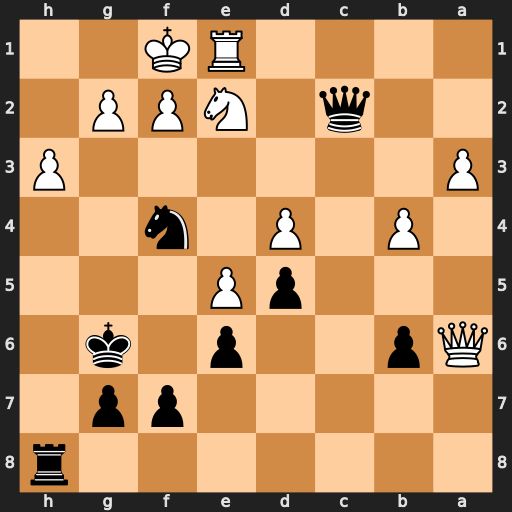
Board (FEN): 7r/5pp1/Qp2p1k1/3pP3/1P1P1n2/P6P/2q1NPP1/4RK2
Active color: b
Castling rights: -
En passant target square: -
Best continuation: Nd3 Nf4+ Nxf4